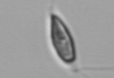
Label: Chrysochromulina